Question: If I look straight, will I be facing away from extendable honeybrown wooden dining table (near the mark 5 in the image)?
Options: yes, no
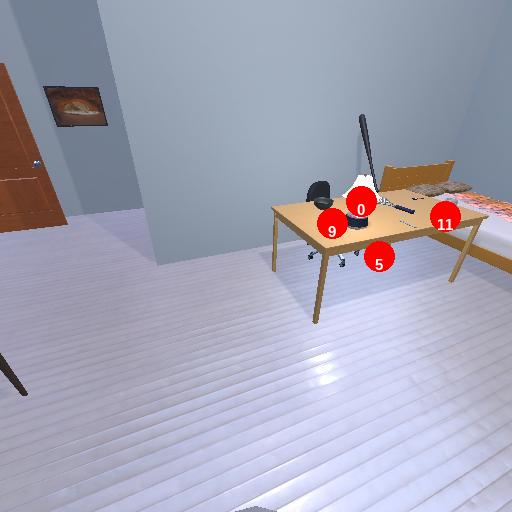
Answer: yes